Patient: sex M, age 73
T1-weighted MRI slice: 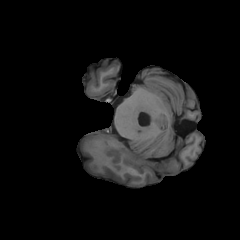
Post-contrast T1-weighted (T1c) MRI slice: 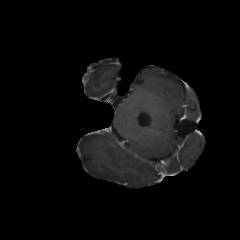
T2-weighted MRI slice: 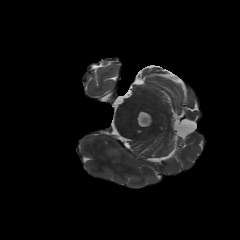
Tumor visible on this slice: no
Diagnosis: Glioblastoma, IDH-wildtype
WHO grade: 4